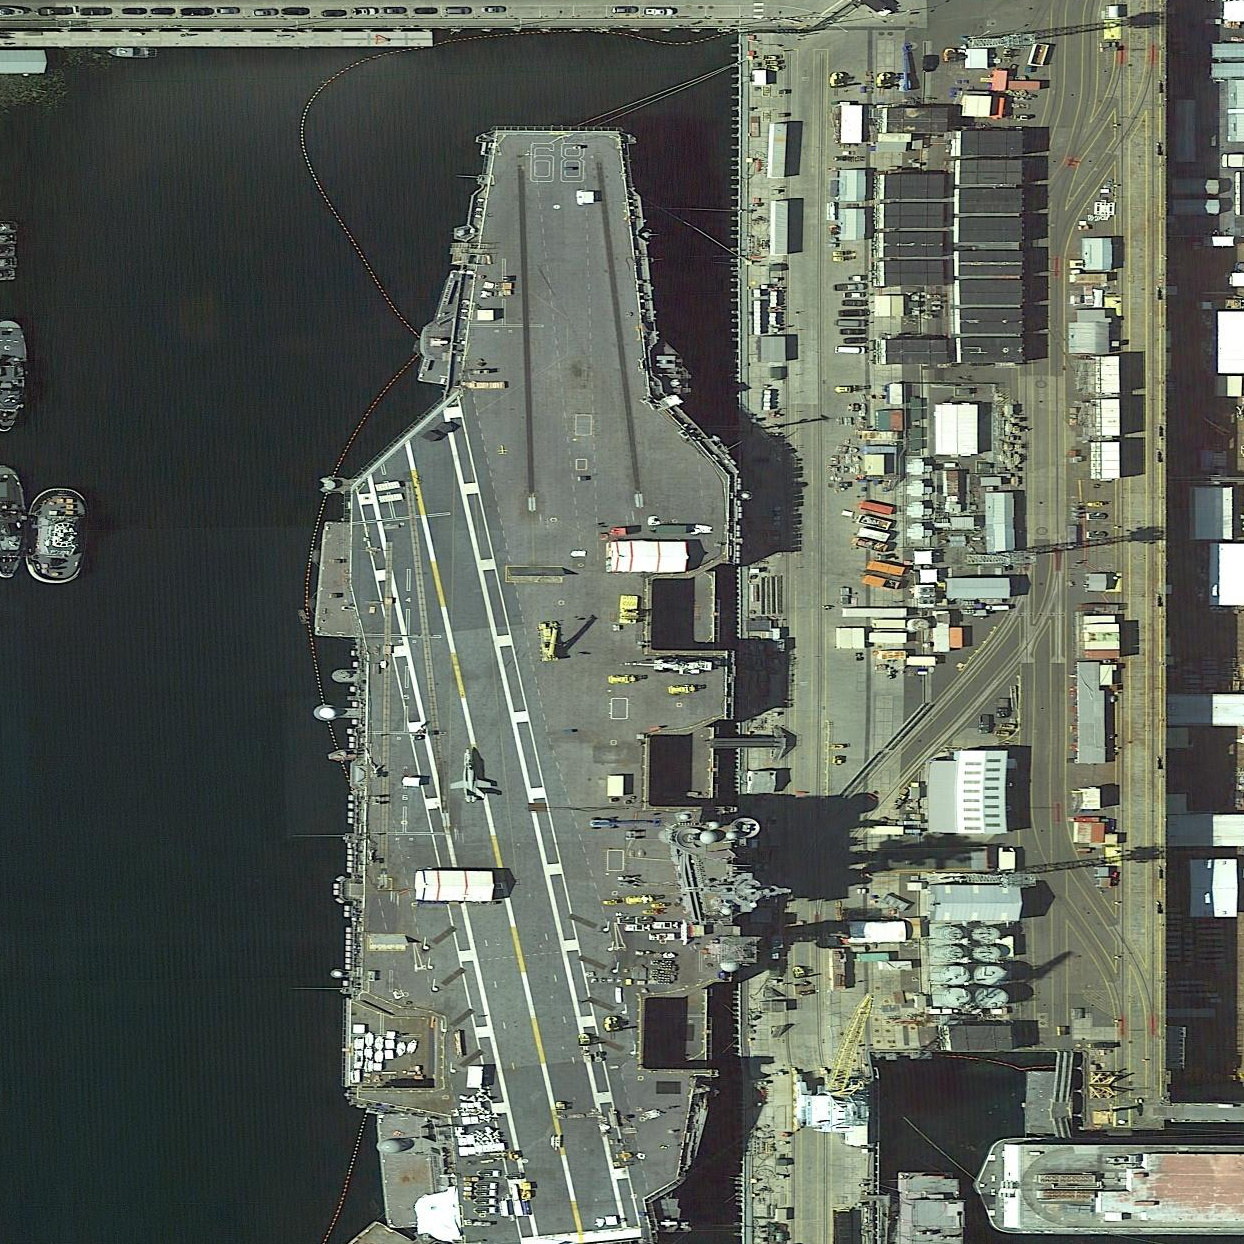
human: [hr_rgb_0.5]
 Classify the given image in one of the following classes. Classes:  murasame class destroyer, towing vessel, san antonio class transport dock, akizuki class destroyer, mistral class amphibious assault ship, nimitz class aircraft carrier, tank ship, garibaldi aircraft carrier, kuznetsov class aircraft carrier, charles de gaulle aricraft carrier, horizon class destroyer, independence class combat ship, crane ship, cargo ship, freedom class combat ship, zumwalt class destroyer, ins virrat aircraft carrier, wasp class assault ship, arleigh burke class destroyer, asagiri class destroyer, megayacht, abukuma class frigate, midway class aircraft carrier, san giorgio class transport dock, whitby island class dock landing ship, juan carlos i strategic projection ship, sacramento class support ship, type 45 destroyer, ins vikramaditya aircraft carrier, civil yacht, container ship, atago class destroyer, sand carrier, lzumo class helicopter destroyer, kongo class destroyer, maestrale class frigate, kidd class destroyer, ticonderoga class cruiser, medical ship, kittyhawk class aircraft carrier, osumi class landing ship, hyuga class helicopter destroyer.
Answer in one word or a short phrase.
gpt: Nimitz class aircraft carrier